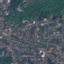
Land use / land cover: Residential